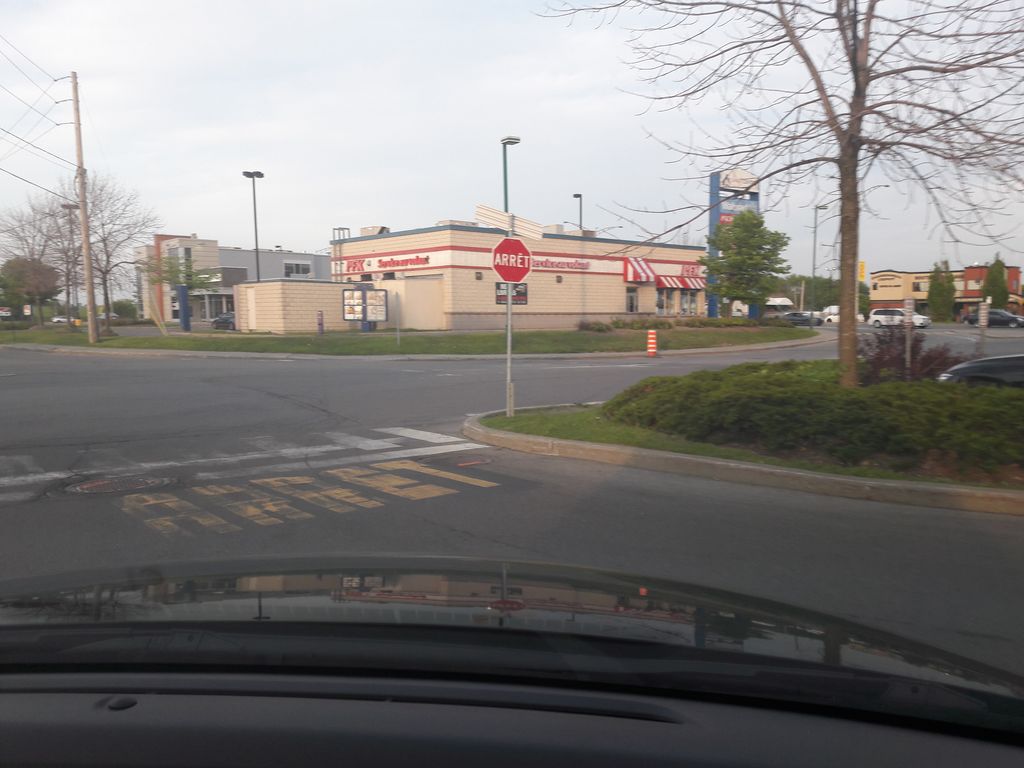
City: montreal